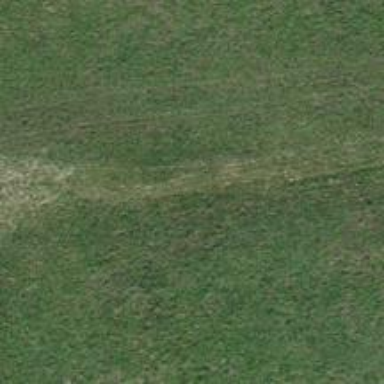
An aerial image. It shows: Grass track with grade4 quality surface.